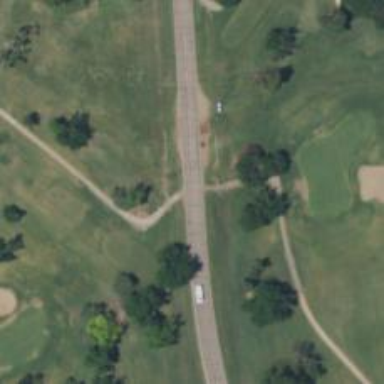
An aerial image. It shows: Path for both roads and golfers.